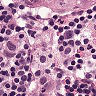
Metastatic tissue present: yes